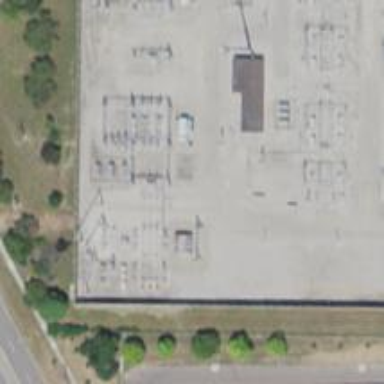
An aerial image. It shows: Switch used for power control.